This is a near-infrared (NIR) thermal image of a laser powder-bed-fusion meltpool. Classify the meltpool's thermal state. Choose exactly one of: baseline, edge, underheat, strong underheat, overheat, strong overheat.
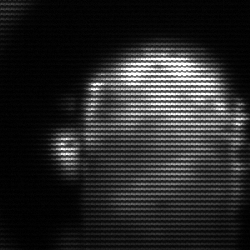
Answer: baseline